Question: I wrote bresenham algorithm for
> '0<Angular coefficient<1'
I don't know much about in C#,I realized that for drawing I can use the function with coordinate 1,1
I wanted to write my code then when clicking the mouse on panel and in two positions draw me a line from
so here is my code which has exception

this exception is in line e.Graphics.FillRectangle(new SolidBrush(grad1), x, y, 1, 1);
How can I correct my code so as to draw Line?
'''
using System;
using System.Collections.Generic;
using System.ComponentModel;
using System.Data;
using System.Drawing;
using System.Linq;
using System.Text;
using System.Windows.Forms;
namespace WindowsFormsApplication3
{
public partial class Form1 : Form
{
public Form1()
{
InitializeComponent();
}
private void panel1_Paint(object sender, PaintEventArgs e)
{
Line l=new Line();
l.LineBres(Cursor.Position.X, Cursor.Position.Y, Cursor.Position.X, Cursor.Position.Y);
}
}
}
public class Line
{
System.Windows.Forms.DrawItemEventArgs e;
Color grad1 = Color.FromArgb(165, 194, 245);
public void LineBres(int x0, int y0, int xEnd, int yEnd)
{
int dx = xEnd - x0;
int dy = yEnd = y0;
int p = 2 * dy - dx;
int twoDy = 2 * dy;
int twoDyMinusDx = 2 * (dy - dx);
int x, y;
if (x0 > xEnd)
{
x = xEnd;
y = yEnd;
xEnd = x0;
}
else
{
x = x0;
y = y0;
}
e.Graphics.FillRectangle(new SolidBrush(grad1), x, y, 1, 1);
while (x < xEnd)
{
x++;
if (p < 0)
p += twoDy;
else
{
y++;
p += twoDyMinusDx;
}
e.Graphics.FillRectangle(new SolidBrush(grad1), x, y, 1, 1);
}
}
}
'''
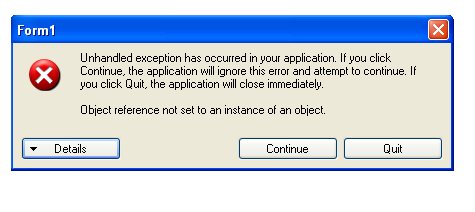
Answer: Here is what you need to change:
Add mouse click event for panel and change your Line code a bit - remove 'System.Windows.Forms.DrawItemEventArgs e;' and pass Graphics of panel with 'panel1.CreateGraphics();'. Here is the code:
'''
private int firstX, firstY;//store coordinates of first click
private bool firstClick = true;
private void panel1_MouseClick(object sender, MouseEventArgs e)
{
if (firstClick)
{
firstX = e.X;
firstY = e.Y;
firstClick = false;
}
else
{
Line l = new Line();
l.LineBres(firstX, firstY, e.X, e.Y, panel1.CreateGraphics());
firstClick = true;
}
}
public class Line
{
private Color grad1 = Color.FromArgb(165, 194, 245);
public void LineBres(int x0, int y0, int xEnd, int yEnd, Graphics e)
{
int dx = xEnd - x0;
int dy = yEnd = y0;
int p = 2*dy - dx;
int twoDy = 2*dy;
int twoDyMinusDx = 2*(dy - dx);
int x, y;
if (x0 > xEnd)
{
x = xEnd;
y = yEnd;
xEnd = x0;
}
else
{
x = x0;
y = y0;
}
e.FillRectangle(new SolidBrush(grad1), x, y, 1, 1);
while (x < xEnd)
{
x++;
if (p < 0)
p += twoDy;
else
{
y++;
p += twoDyMinusDx;
}
e.FillRectangle(new SolidBrush(grad1), x, y, 1, 1);
}
}
}
'''